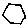
Label: hexagon